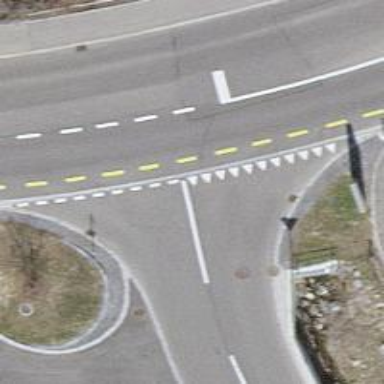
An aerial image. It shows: Road with "give way" sign.